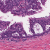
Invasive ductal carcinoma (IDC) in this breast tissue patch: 0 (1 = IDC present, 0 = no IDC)